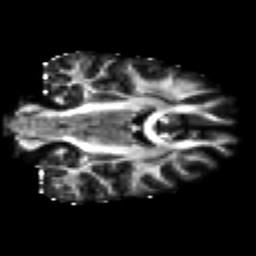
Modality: FA
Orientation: coronal
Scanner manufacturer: ge
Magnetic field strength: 3 T
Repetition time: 7.98 s
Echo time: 0.0701 s